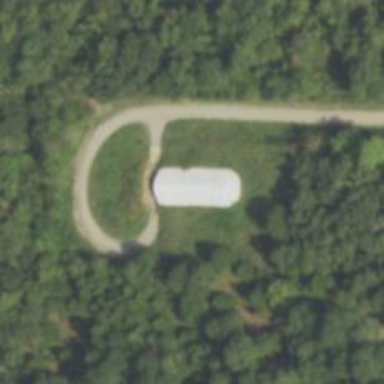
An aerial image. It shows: Military bunker.